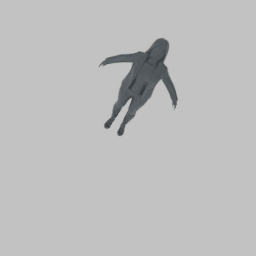
Label: people